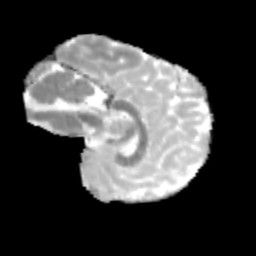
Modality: MD
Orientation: sagittal
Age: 11
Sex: male
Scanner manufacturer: siemens
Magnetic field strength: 3 T
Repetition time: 3.8 s
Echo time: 0.07 s